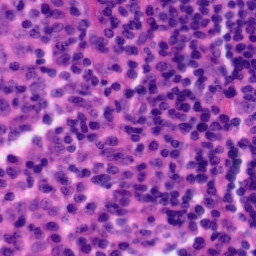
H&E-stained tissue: Tonsil